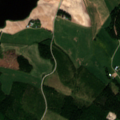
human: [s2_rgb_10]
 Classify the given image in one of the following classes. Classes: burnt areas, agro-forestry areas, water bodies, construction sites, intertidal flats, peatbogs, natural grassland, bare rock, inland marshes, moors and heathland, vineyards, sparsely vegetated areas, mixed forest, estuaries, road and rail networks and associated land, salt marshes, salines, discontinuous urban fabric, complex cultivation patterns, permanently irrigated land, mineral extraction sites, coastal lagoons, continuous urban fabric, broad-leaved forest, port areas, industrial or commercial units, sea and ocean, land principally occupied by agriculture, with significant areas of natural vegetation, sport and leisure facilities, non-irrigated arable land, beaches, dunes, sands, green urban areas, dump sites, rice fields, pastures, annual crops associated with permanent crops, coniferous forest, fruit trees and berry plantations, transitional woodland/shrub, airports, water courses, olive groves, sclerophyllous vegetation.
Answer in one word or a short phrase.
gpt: non-irrigated arable land, mixed forest